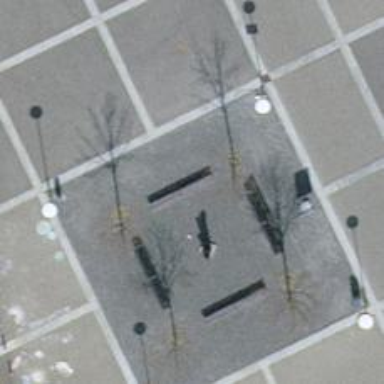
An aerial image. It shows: Statue is seen in the image.